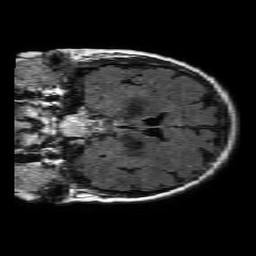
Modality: FLAIR
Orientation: coronal
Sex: female
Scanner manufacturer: philips
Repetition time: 11 s
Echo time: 0.125 s